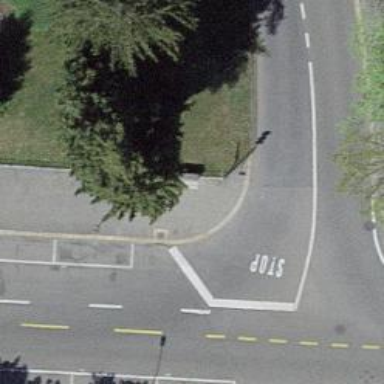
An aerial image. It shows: Kerb serving as barrier.